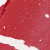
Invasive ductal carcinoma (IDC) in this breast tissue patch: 0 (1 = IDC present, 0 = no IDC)